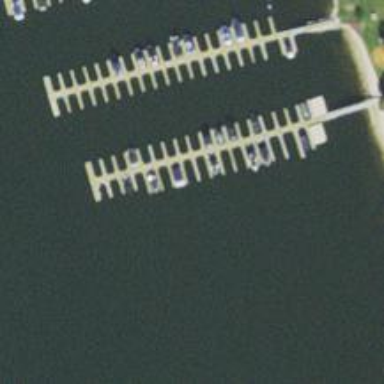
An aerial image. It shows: Man-made pier.